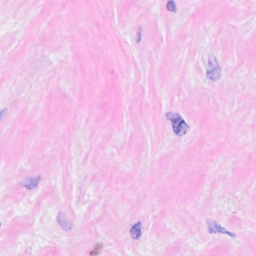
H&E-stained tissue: Breast